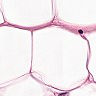
Metastatic tissue present: no